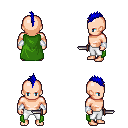
a pixel art fantasy rpg character, male body template, human, light skin, green cape, white pants, blue mohawk hairstyle, white cloth bracers, dagger, four views (front, back, left, right), 2x2 character sprite sheet, small pixel art, hard edges, no anti-aliasing